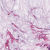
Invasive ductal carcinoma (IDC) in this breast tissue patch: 0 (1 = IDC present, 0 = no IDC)